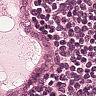
Metastatic tissue present: yes